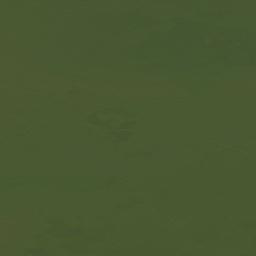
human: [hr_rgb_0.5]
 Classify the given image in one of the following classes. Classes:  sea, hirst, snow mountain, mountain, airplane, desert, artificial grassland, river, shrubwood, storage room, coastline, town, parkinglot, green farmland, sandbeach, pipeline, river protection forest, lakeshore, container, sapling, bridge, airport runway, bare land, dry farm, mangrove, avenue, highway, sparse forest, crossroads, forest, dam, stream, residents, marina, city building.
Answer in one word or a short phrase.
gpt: sea